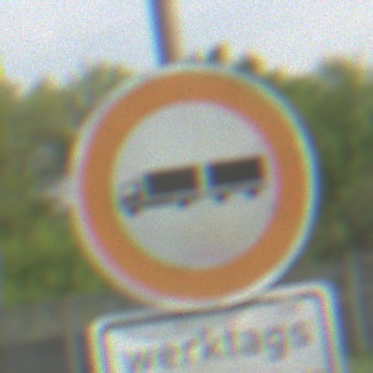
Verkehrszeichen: VerbotLastkraftwagenMitAnhaenger
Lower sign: ZeitangabenMitBeschraenkungAufWochentage7
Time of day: MorningAfternoon
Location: Outdoor (Nature)
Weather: PartlyCloudy
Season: NotSpecified
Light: Natural